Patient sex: M
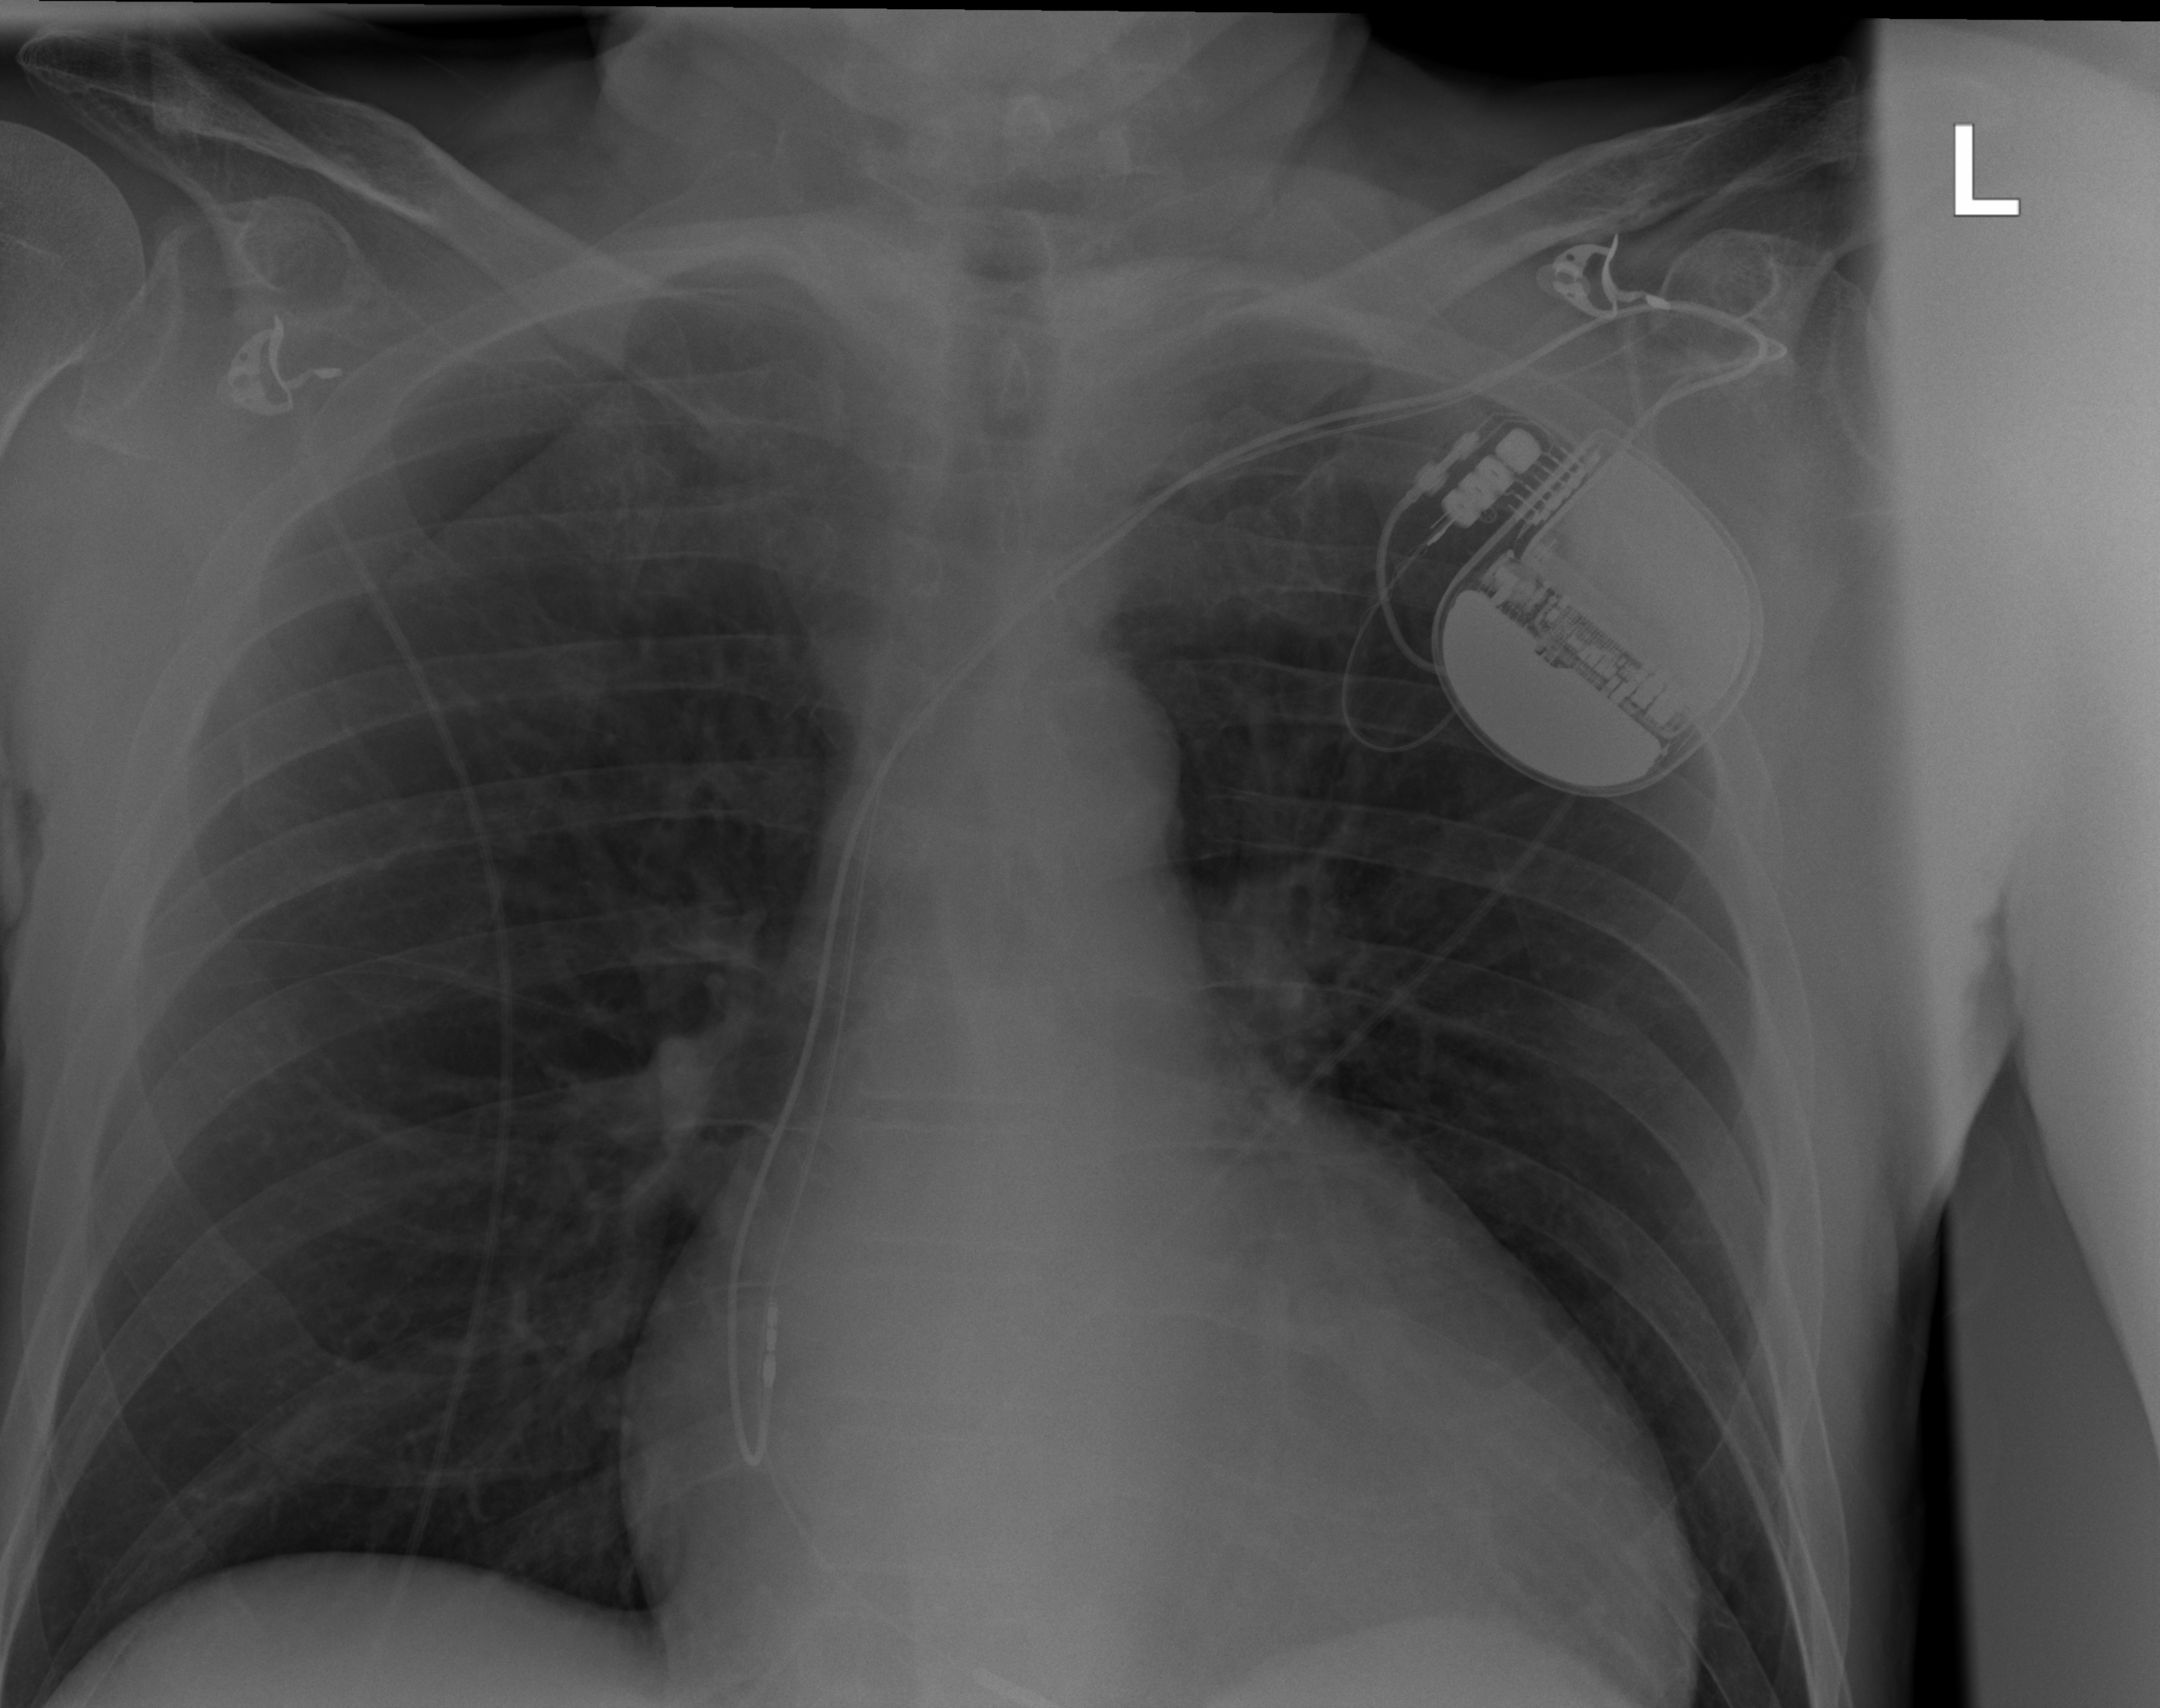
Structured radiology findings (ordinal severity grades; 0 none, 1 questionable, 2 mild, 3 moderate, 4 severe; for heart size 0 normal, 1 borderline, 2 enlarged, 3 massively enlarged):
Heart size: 2
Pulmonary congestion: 0
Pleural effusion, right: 0
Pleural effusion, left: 0
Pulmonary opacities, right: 0
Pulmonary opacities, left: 0
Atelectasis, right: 0
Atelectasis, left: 0